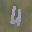
Label: 4